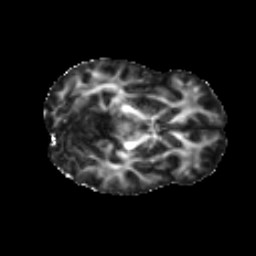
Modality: FA
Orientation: axial
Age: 46
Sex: female
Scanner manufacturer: ge
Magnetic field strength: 3 T
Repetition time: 7.8 s
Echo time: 0.0606 s